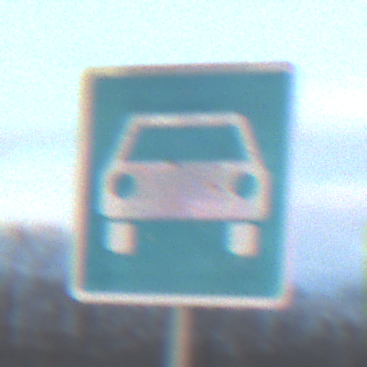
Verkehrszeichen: Kraftfahrstrasse
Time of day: SunriseSunset
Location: Outdoor (Nature)
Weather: PartlyCloudy
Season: NotSpecified
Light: Natural